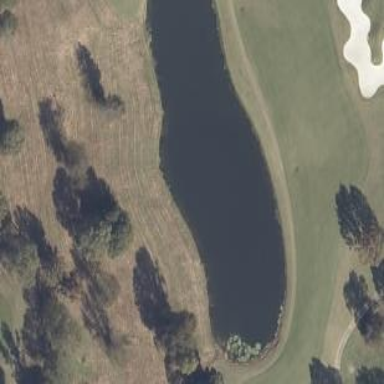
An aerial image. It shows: Water hazard on golf course. The hazard is natural water feature.